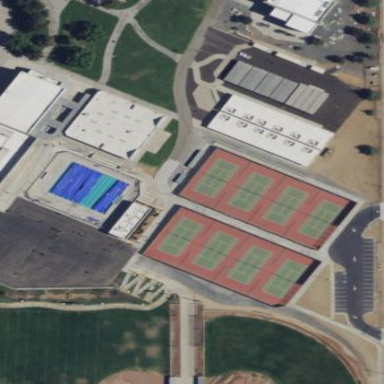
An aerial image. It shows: Tennis court in leisure pitch.